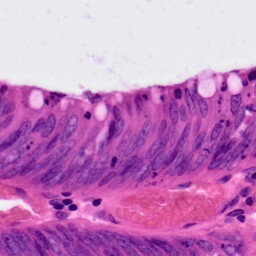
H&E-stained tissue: Colon